Question: I'm trying to put an input field with div below it. Everything is good when I use my browser , but whenever I try to see it on my phone or any smaller screen it breaks.
I'm using Bootstrap. I tried to use 'vh' insted of 'px' but that didn't help much.
.
HTML:
'''
<div class="container-fluid d-flex ">
<div class="row align-self-center ">
<div class="col-12">
<span id="icon"></span>
<input type="text" id="city"></input>
<br><div id="res" class="nText"> citudin. Praesent hendcongue. Ut commodo
est ut orci suscipit tincidunt. Sed ac est sed mi tristique sollicongue. Ut
commodo est ut orci suscipit tincidunt. Sed ac est sed mi tristique
sollirerit in velit non ullamcorper. Quisque volutpat, justo id lobortis
finibus, tellus nibh lobortis augue, at semper nisl justo viverra mi.</div>
</div>
</div>
</div><!-- end container-->
'''
CSS :
'''
html, body {
width: 100%;
height: 100%;
}
.nText {
background-color: lightgray;
}
.container-fluid {
min-height: 100%;
min-width: 100%;
background-color:lightblue;
}
#city {
width: 300px;
border: none;
border-radius: 10px;
padding-left: 20px;
}
'''
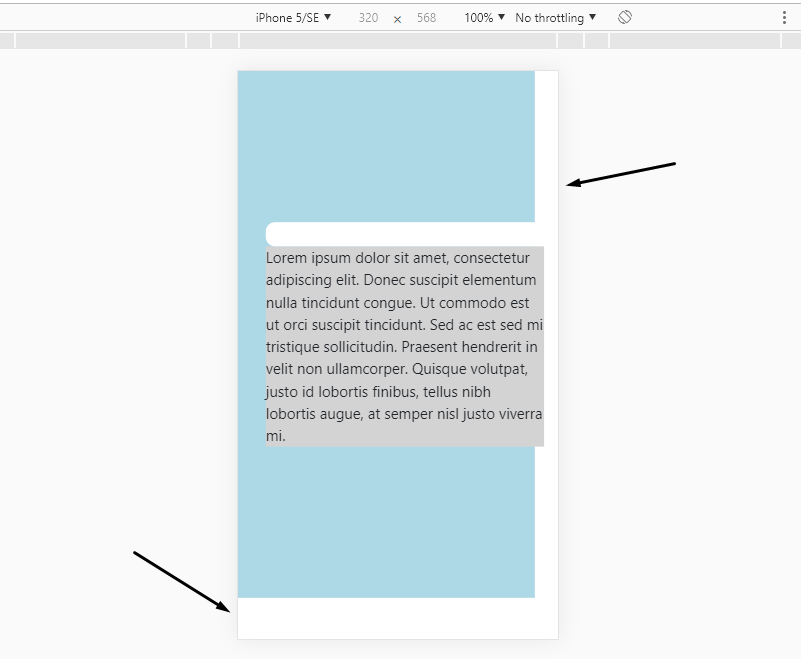
Answer: Your input field is set to 300px so it's overflowing, if you instead make the maximum width 300px, but set the width to 100% this'll keep it constrained to the size of the page but never any wider than 300px.
<URL>
'''
#city {
max-width: 300px;
width: 100%;
border: none;
border-radius: 10px;
padding-left: 20px;
}
'''